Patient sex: M
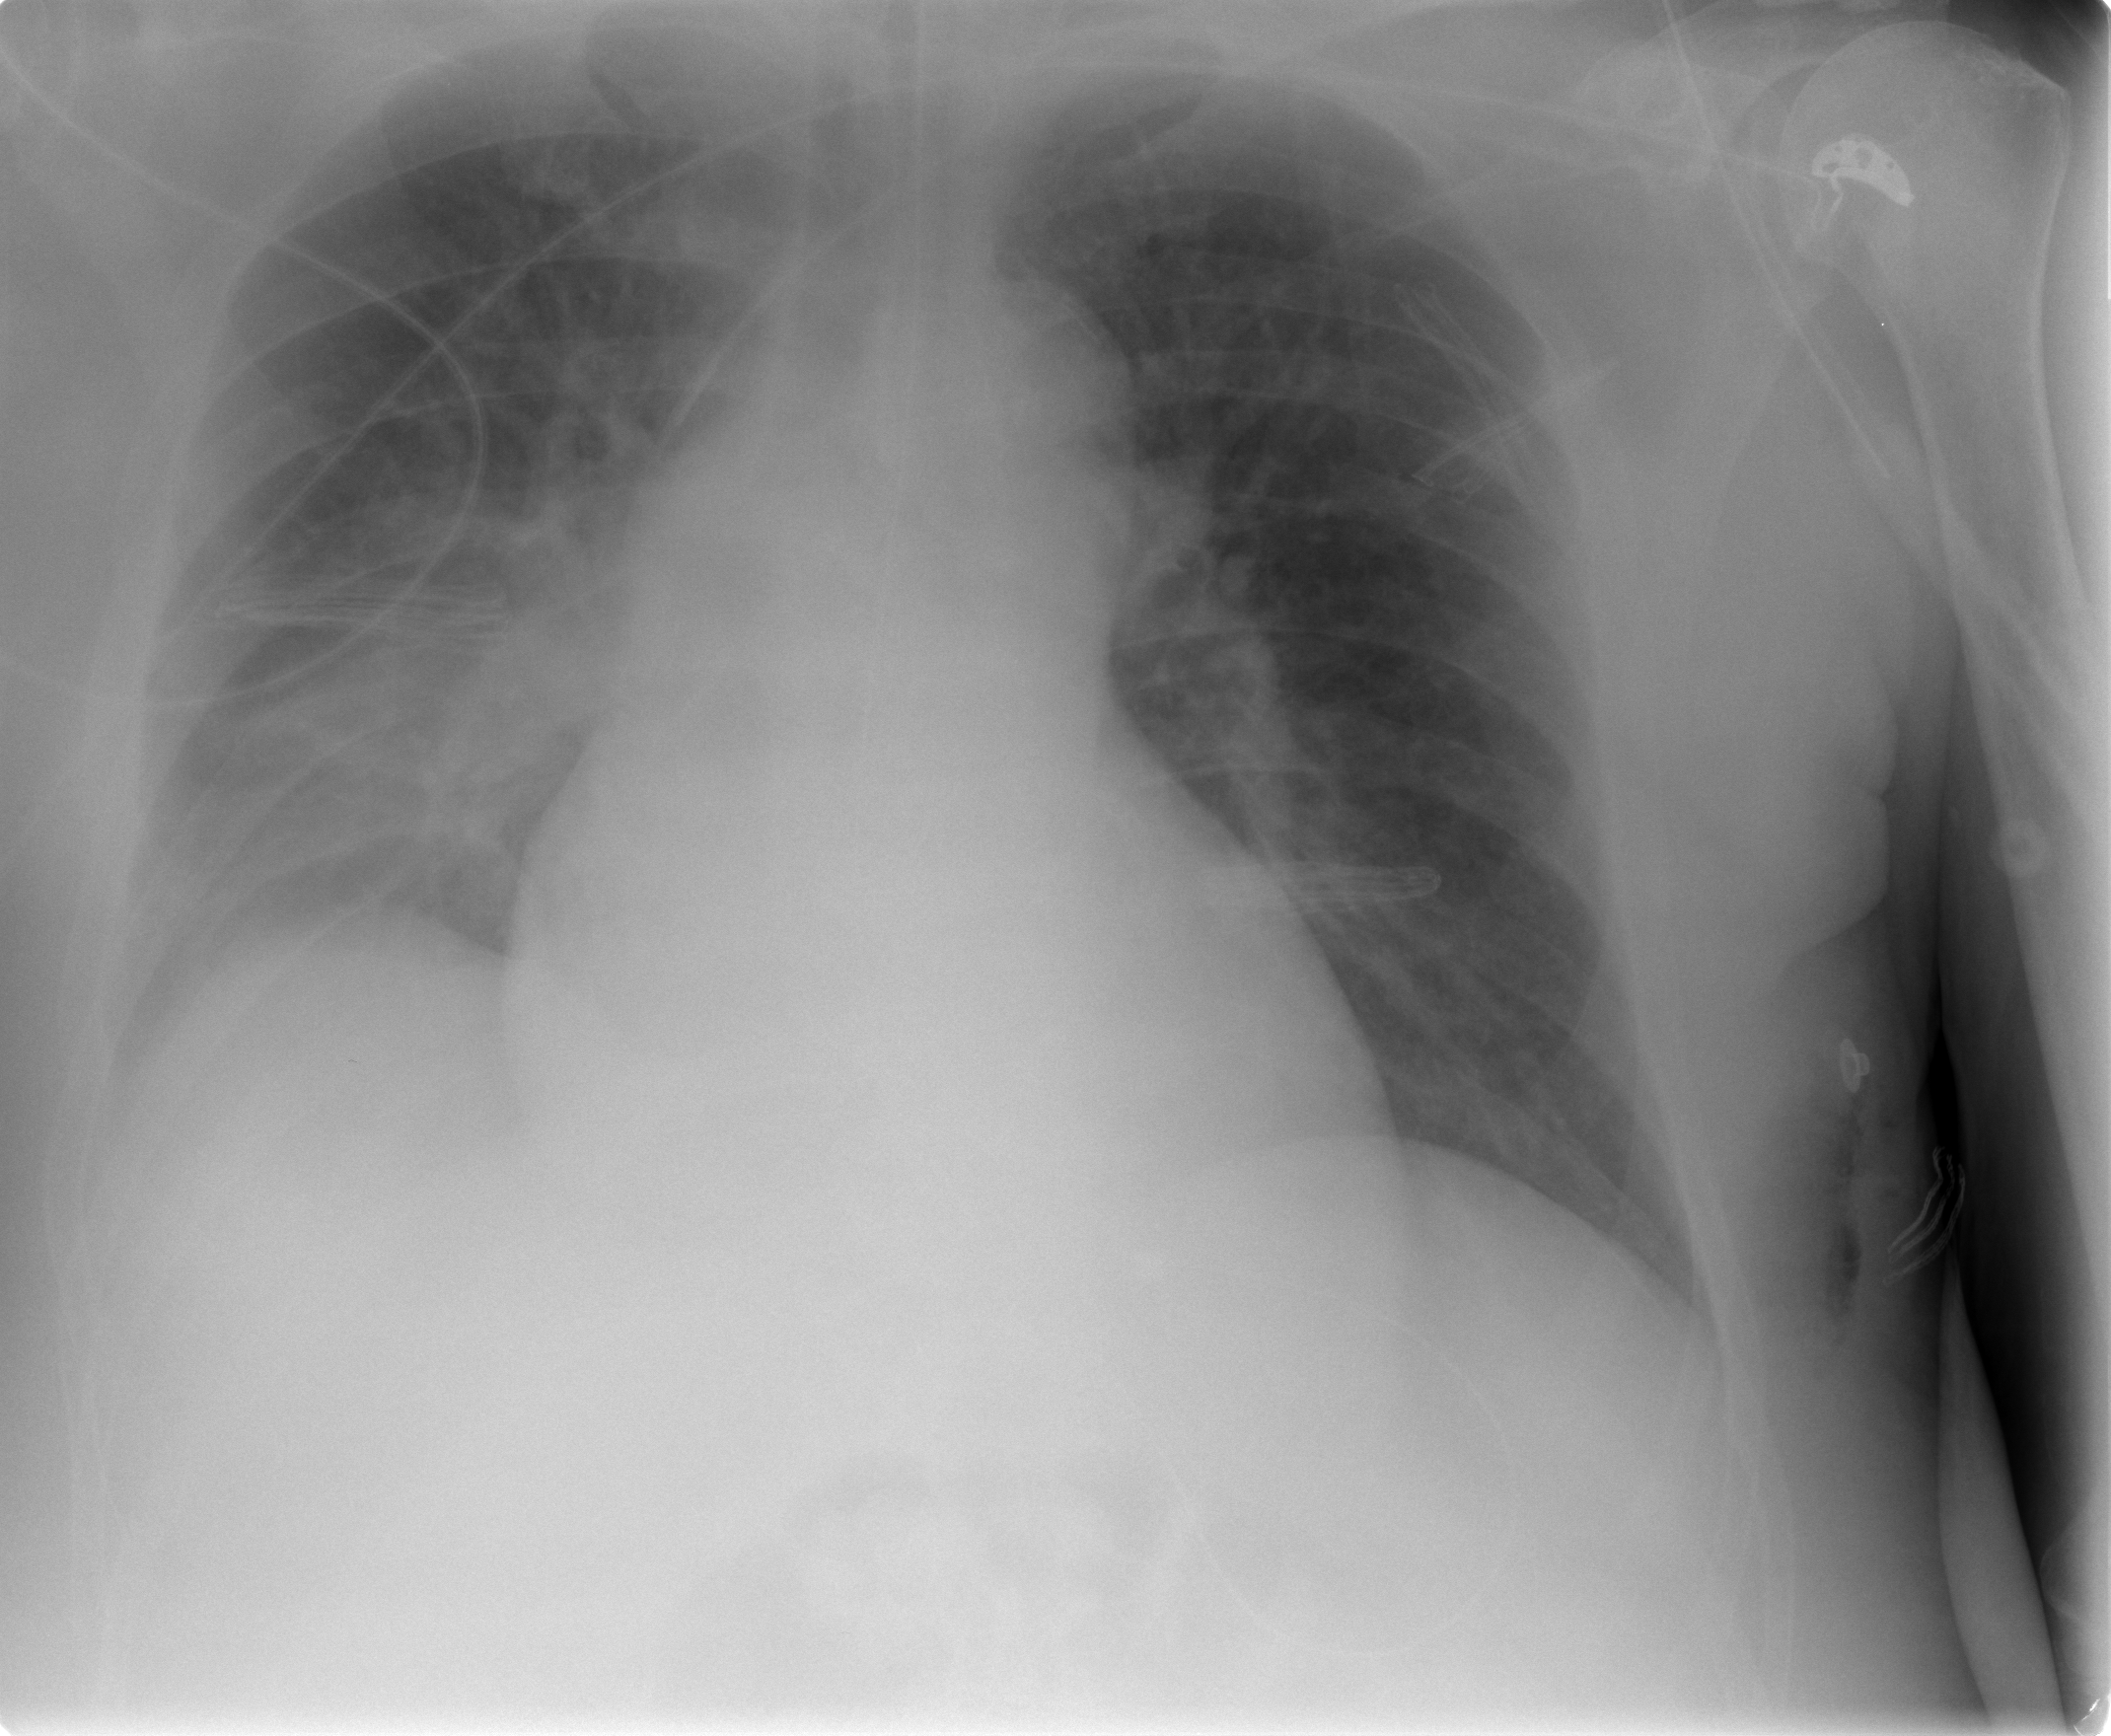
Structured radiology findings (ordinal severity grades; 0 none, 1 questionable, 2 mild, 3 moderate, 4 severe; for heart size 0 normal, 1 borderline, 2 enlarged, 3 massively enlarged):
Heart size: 0
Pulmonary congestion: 0
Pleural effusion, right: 0
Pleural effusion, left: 0
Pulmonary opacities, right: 0
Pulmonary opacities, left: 0
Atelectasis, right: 2
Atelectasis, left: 0